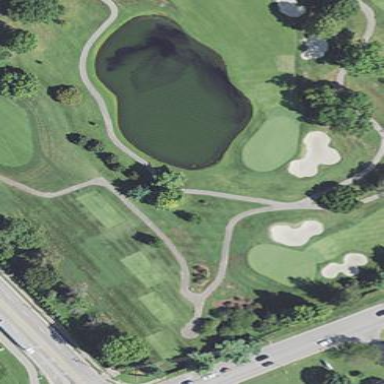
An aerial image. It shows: Water hazard on golf course. The hazard is natural water feature.